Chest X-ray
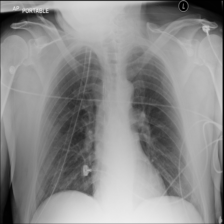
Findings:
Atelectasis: negative
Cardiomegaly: negative
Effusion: negative
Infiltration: negative
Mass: negative
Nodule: negative
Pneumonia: negative
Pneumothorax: negative
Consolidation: negative
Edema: negative
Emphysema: negative
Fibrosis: negative
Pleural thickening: negative
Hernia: negative